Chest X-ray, PA view. Patient: 30 years old, sex M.
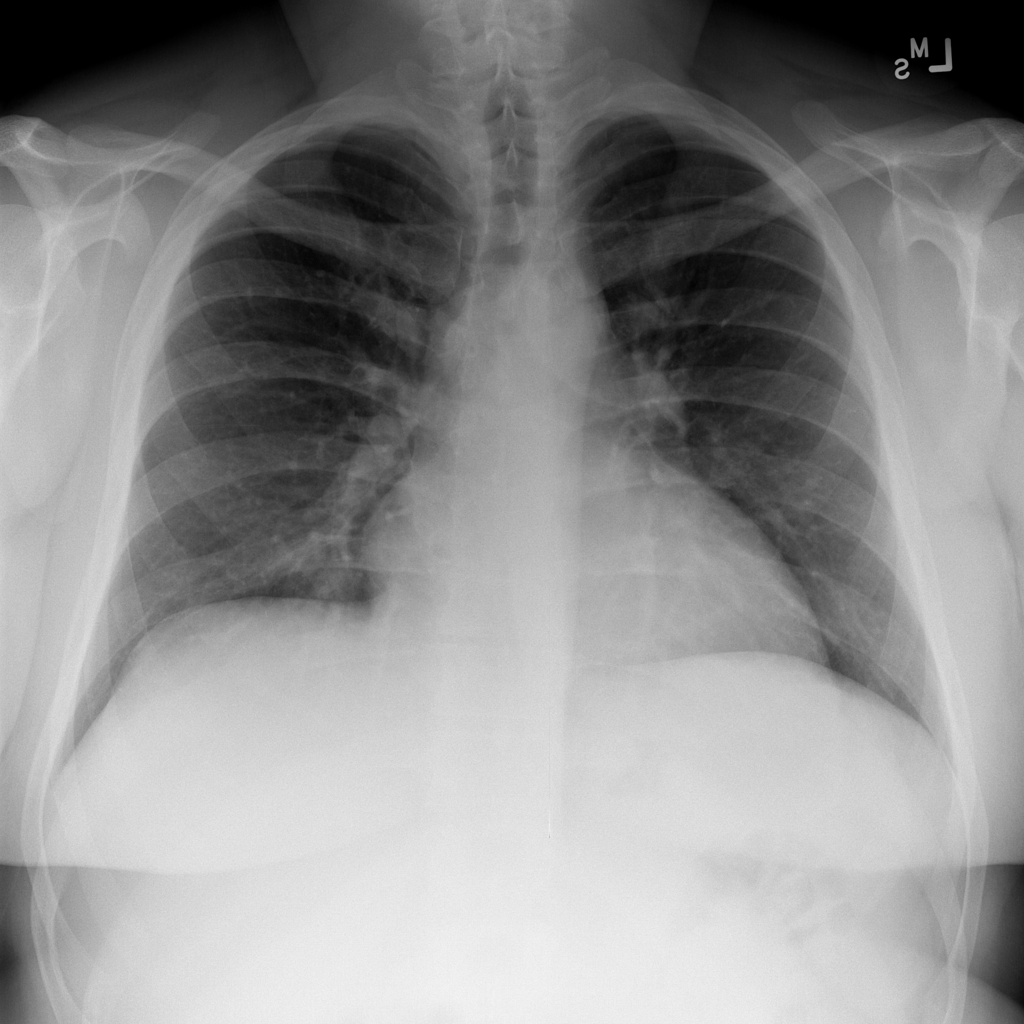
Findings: No Finding